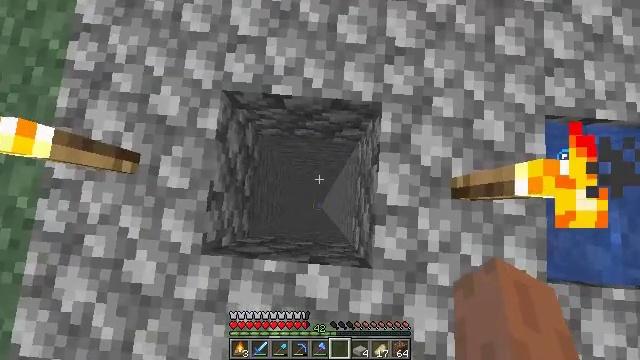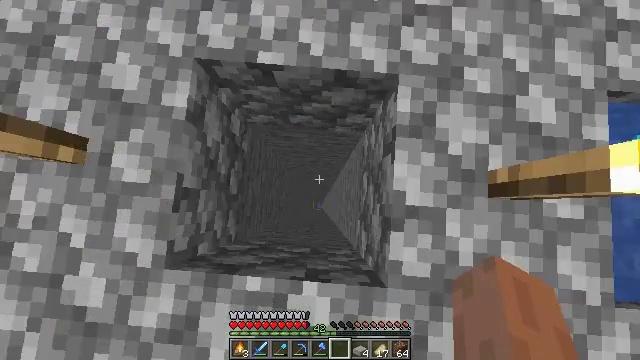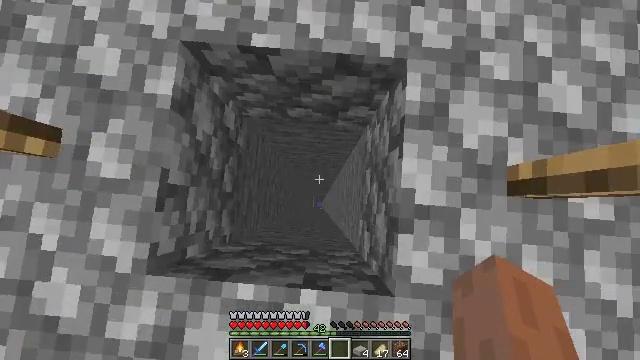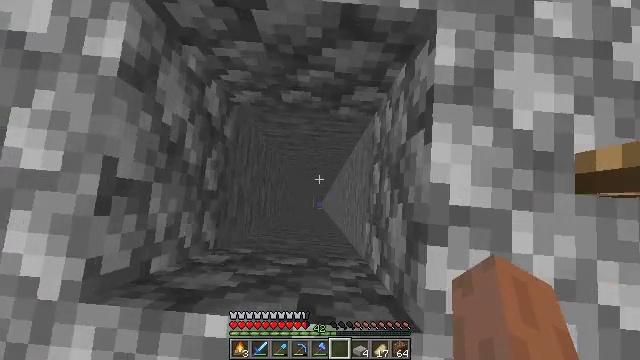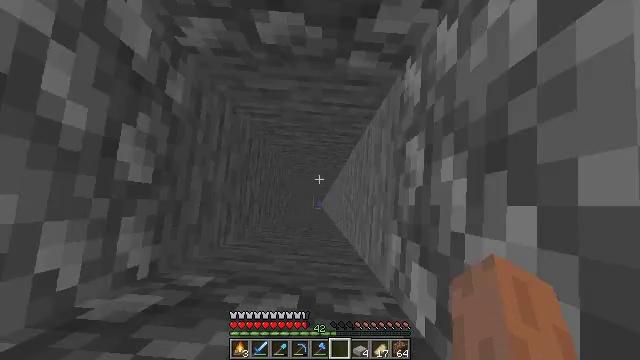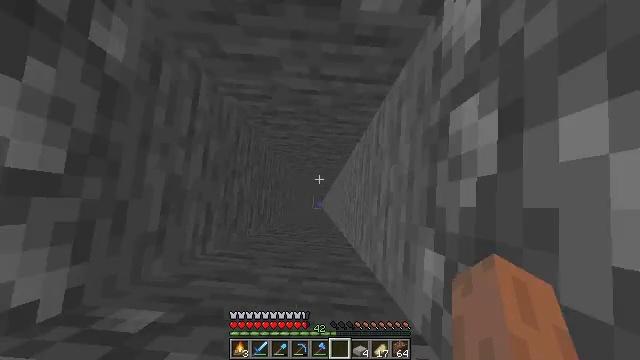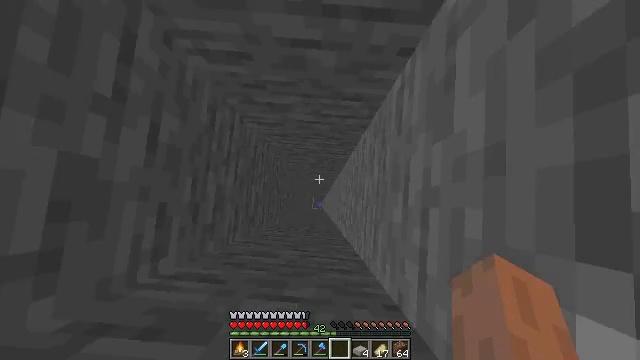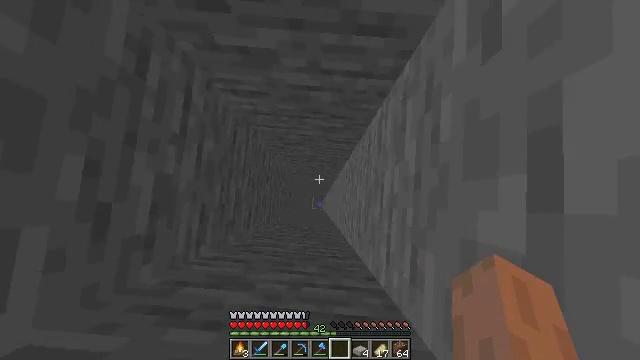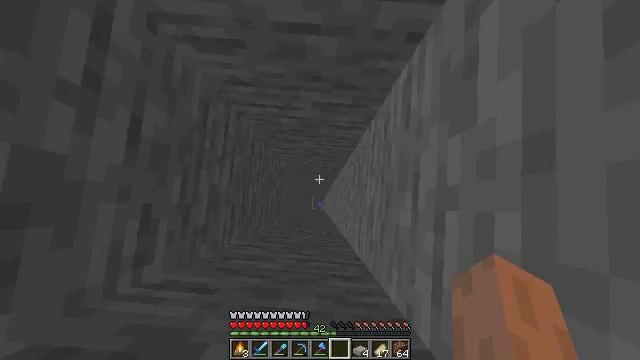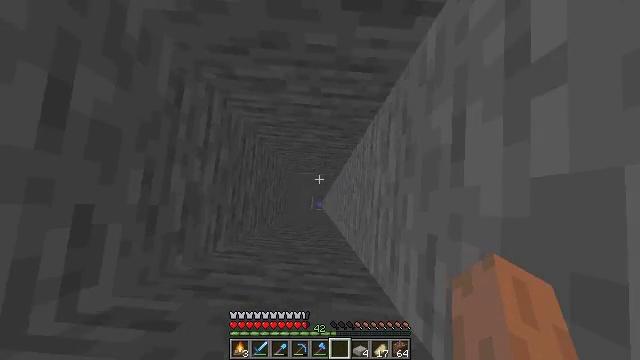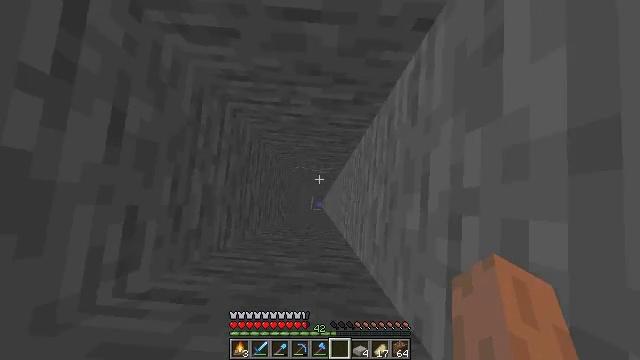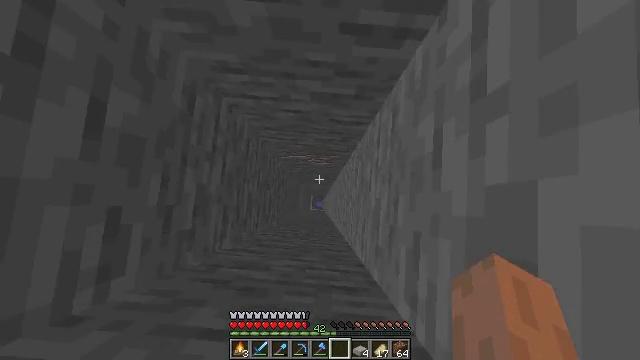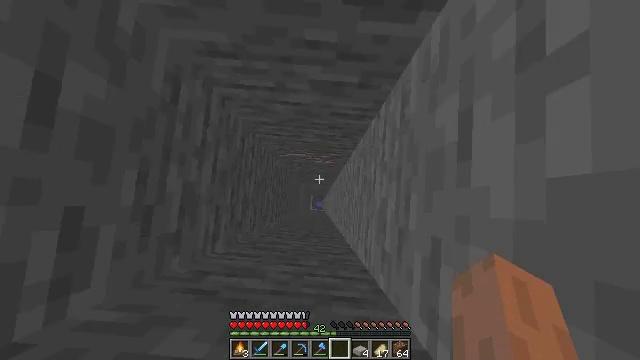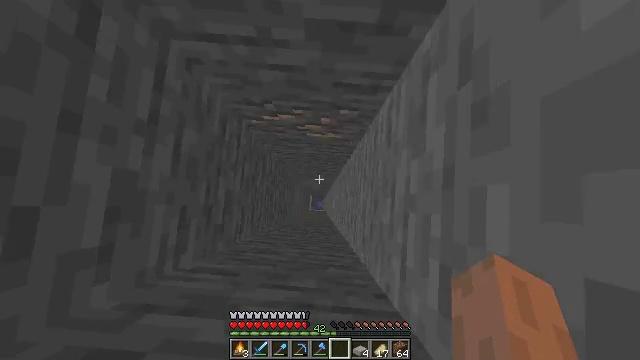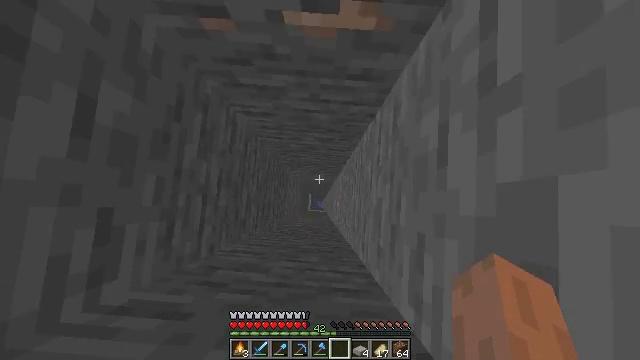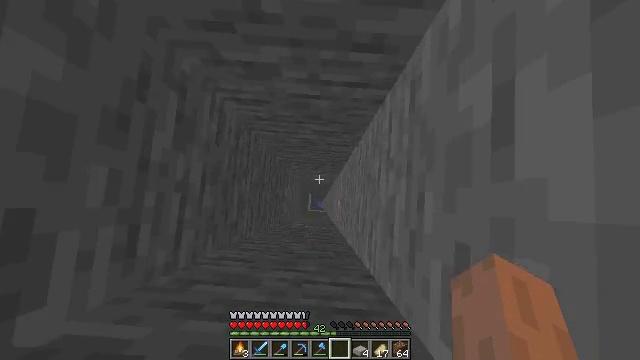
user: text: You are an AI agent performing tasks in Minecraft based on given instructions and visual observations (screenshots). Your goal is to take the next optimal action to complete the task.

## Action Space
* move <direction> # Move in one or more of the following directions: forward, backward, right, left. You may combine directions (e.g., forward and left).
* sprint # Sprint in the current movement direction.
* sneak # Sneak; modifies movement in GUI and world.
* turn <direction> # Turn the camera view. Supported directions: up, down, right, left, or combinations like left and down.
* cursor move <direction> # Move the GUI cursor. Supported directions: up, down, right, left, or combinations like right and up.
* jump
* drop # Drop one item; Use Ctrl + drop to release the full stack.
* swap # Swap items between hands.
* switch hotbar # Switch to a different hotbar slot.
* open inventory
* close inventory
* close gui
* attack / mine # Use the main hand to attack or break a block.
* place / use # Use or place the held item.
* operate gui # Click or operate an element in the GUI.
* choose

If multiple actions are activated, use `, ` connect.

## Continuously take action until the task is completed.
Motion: motion action
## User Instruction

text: Use the crafting table to craft a spruce door.
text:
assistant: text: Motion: no_op
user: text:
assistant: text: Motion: no_op
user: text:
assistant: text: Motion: no_op
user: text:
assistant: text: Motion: no_op
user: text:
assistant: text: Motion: no_op
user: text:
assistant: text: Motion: no_op
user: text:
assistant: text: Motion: no_op
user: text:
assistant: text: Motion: no_op
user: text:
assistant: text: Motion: no_op
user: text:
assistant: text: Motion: no_op
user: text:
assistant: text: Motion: no_op
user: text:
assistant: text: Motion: no_op
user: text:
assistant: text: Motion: no_op
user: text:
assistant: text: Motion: no_op
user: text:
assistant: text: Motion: no_op
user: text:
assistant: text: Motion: no_op
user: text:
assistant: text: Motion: no_op
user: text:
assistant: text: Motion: no_op
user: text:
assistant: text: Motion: no_op
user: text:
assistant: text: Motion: no_op
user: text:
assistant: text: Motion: no_op
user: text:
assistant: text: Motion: no_op
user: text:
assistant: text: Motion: no_op
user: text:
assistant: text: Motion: no_op
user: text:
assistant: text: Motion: no_op
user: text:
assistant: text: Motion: no_op
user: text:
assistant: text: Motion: turn up
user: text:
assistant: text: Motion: no_op
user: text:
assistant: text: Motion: no_op
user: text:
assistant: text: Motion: no_op